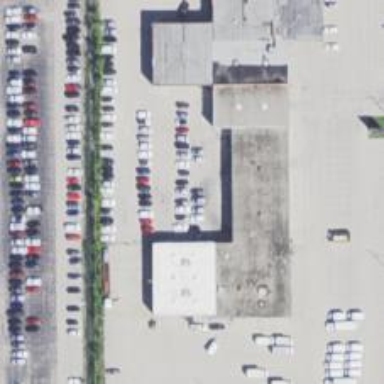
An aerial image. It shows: Car rental facility.